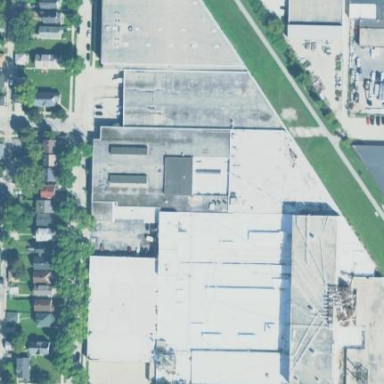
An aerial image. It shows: Industrial building.